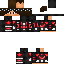
A male human skin with dark skin, wearing brown long hair dressed in a red hoodie and red pants, featuring a closed mouth.